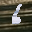
Label: 6